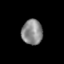
Tissue: skin
Cell type: Epithelial cells
Senescence score: 0.2468
Nuclear area (px): 512
Mean DAPI intensity: 137.275